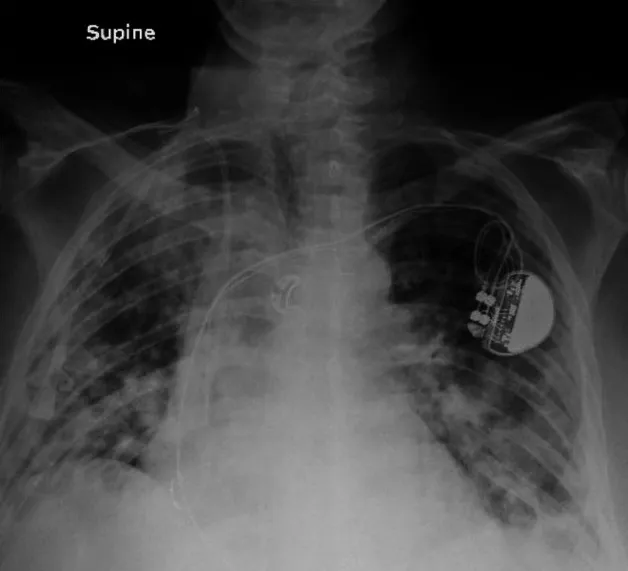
Subsequent Chest X-ray, AP view, Significant increase in nodular airspace opacities bilaterally with associated small bilateral pleural effusions and persistent consolidation in the right upper lobe.
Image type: radiology (x_ray)